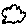
Label: cloud